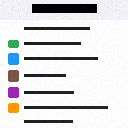
Screen state: on